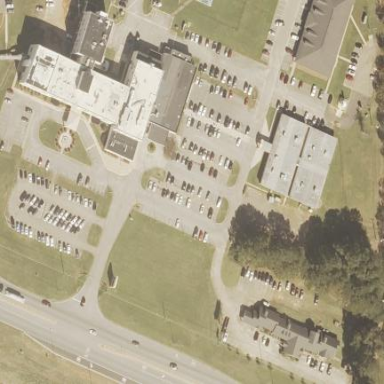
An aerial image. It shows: Hospital building.